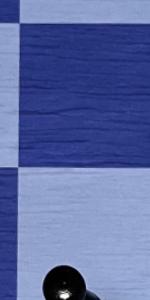
Label: Empty